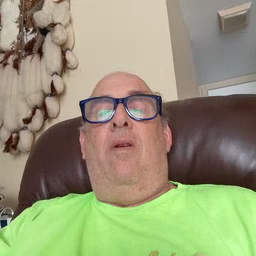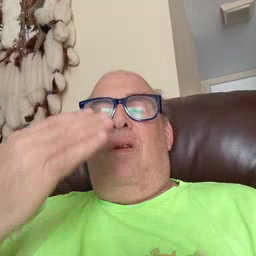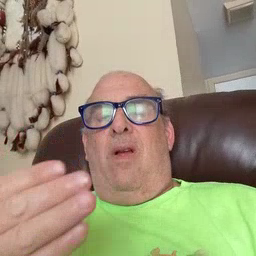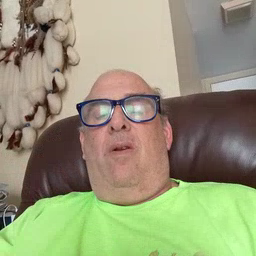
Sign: now